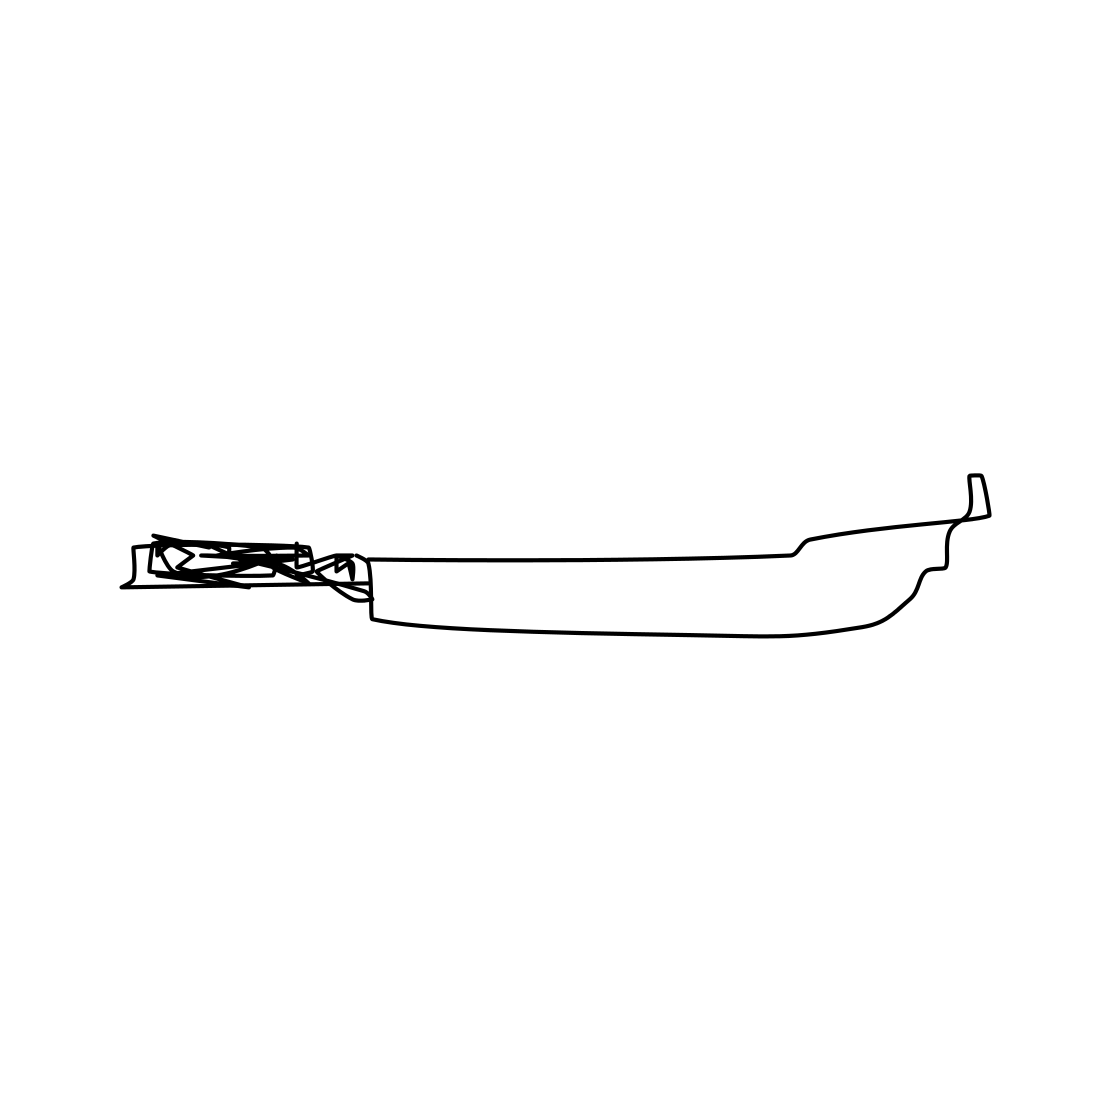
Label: knife